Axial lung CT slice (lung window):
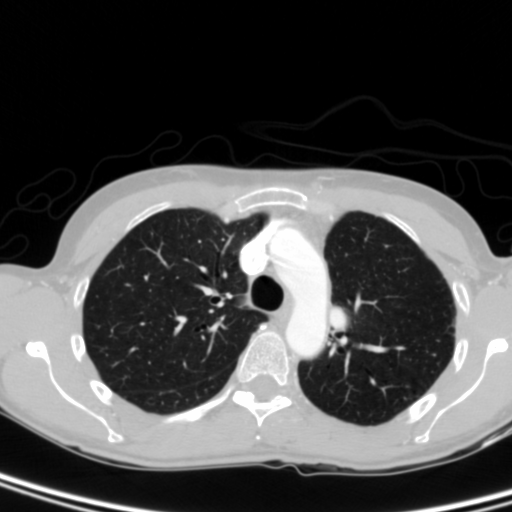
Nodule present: no